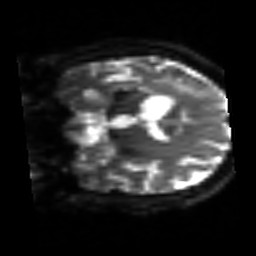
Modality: sbref
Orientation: coronal
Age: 54
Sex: female
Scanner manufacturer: siemens
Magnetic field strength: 3 T
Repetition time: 3.2 s
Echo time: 0.081 s